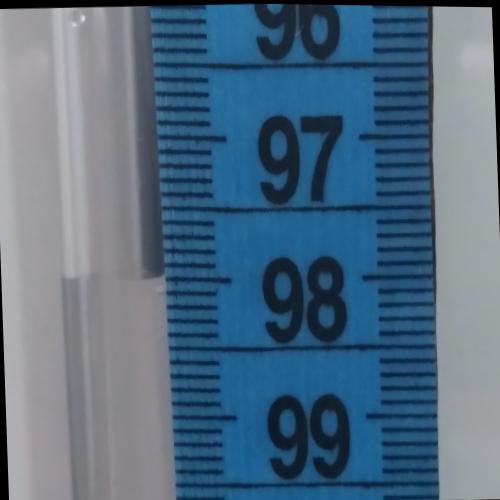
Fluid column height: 98.0 cm